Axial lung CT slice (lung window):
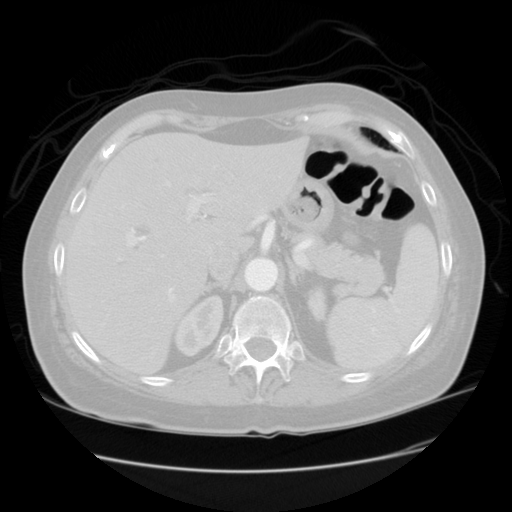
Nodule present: no